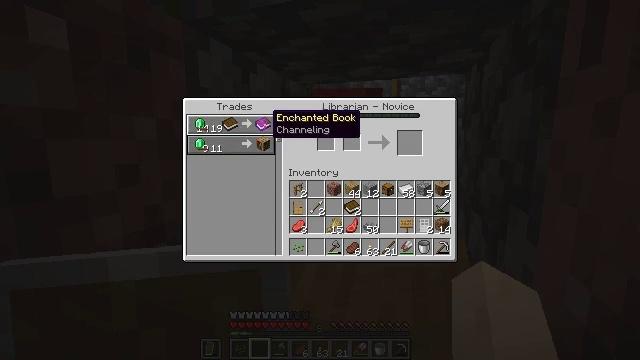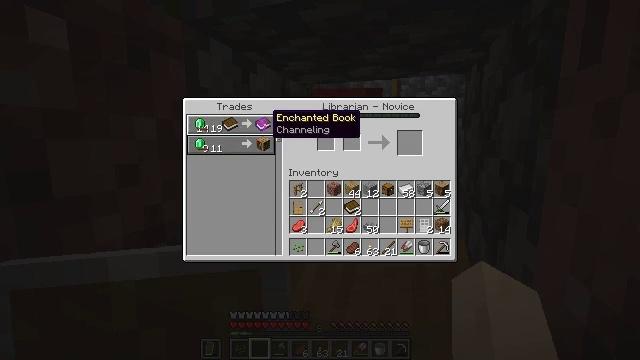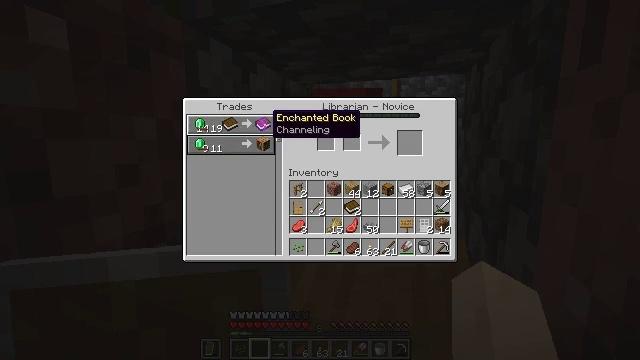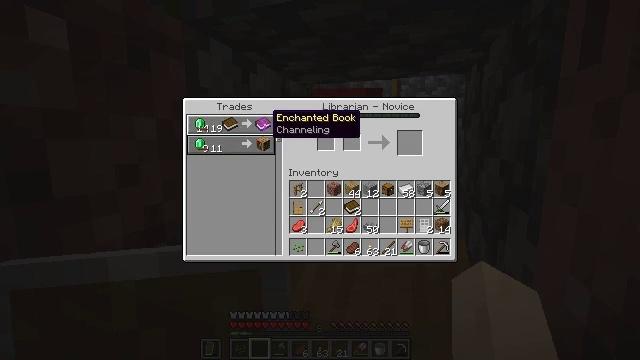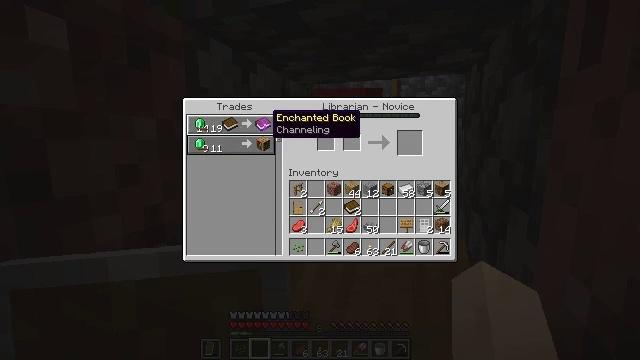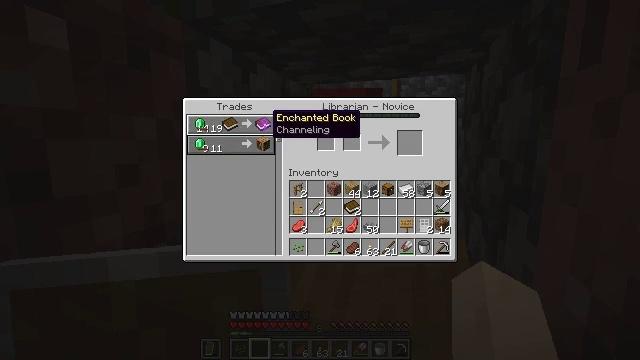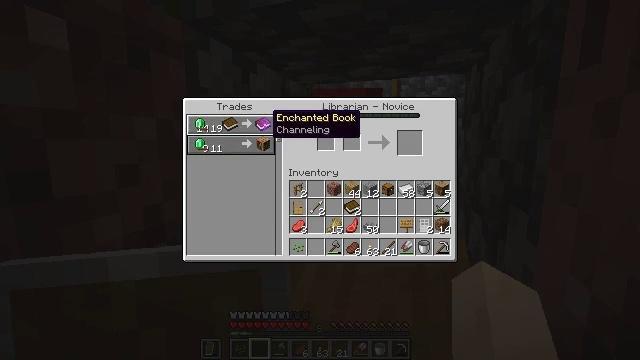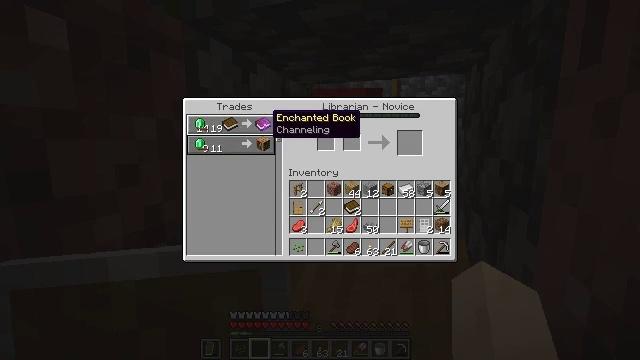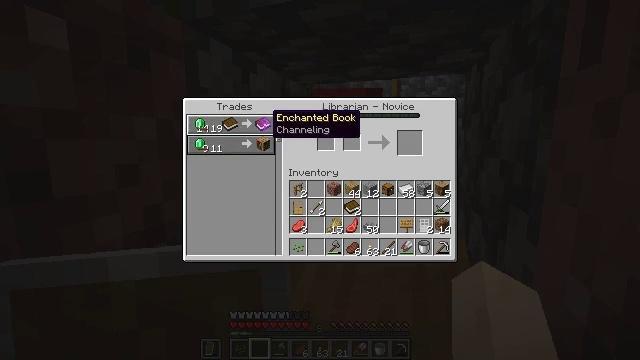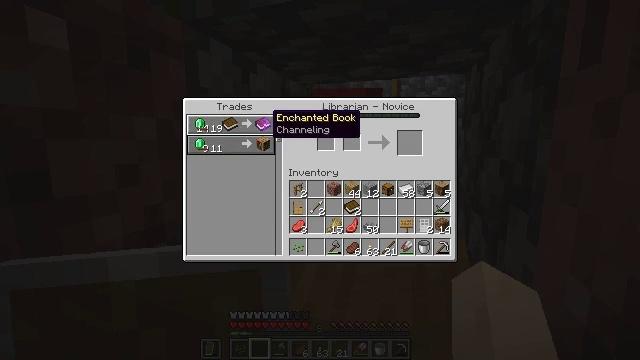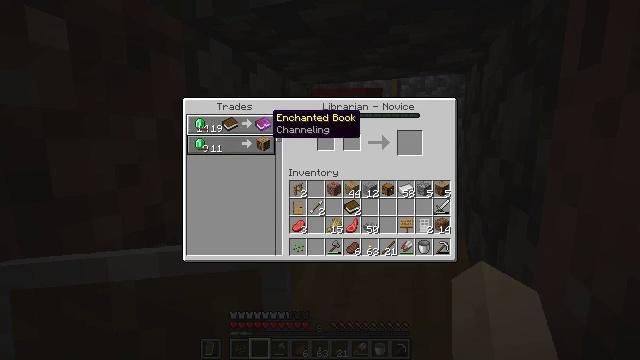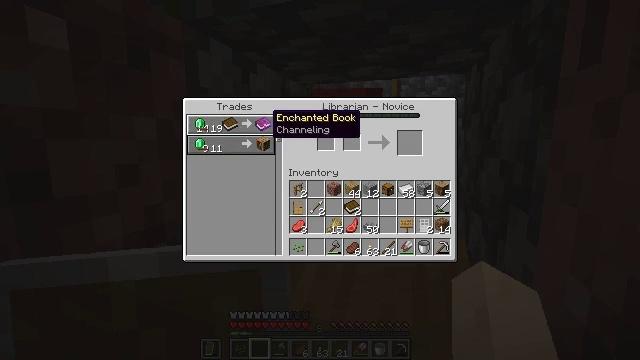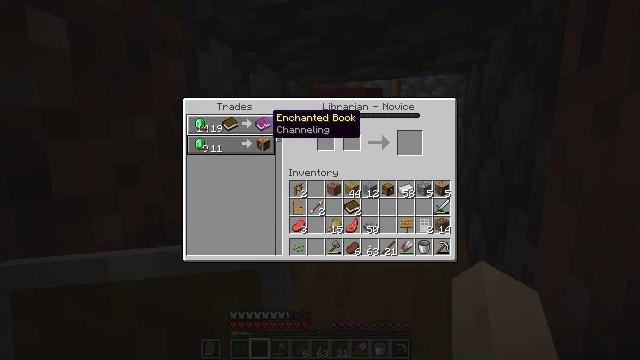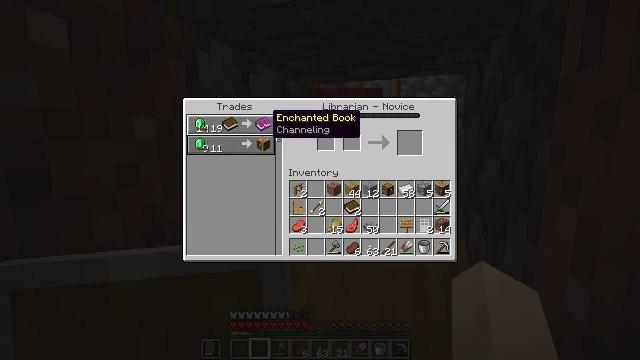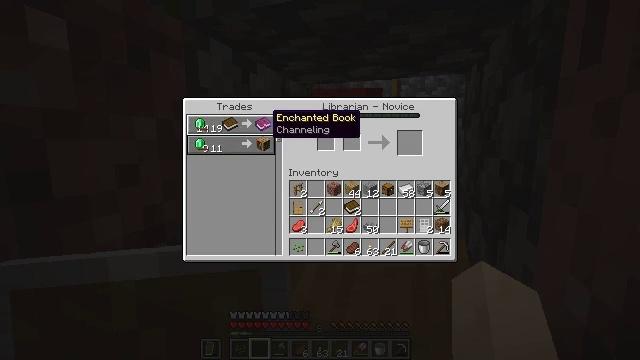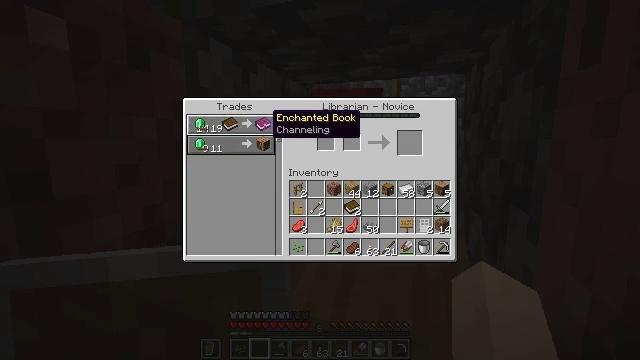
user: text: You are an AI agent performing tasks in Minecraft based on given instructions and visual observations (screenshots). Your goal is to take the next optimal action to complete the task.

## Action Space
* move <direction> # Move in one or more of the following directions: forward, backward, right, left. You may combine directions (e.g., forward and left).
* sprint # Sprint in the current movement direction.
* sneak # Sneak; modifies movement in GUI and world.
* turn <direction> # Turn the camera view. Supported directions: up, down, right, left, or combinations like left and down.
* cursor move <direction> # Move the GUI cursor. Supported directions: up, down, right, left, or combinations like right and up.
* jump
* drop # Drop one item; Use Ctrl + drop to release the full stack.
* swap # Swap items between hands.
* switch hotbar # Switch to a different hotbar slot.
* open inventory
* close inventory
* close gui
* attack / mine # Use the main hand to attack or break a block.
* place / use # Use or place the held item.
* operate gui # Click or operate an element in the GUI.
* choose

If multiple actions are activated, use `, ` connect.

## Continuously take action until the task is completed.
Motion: motion action
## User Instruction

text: Break the lectern to relocate it.
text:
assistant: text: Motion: no_op
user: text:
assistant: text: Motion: no_op
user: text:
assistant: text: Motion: no_op
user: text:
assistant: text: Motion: no_op
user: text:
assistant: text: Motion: no_op
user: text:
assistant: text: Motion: no_op
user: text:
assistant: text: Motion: no_op
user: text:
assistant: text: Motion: no_op
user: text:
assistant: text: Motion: no_op
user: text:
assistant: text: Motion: no_op
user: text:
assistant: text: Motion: no_op
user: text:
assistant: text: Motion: no_op
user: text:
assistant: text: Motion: no_op
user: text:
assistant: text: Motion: no_op
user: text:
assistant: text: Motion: no_op
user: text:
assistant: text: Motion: no_op
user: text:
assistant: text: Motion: no_op
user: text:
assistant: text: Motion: no_op
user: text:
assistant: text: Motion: no_op
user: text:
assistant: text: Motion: no_op
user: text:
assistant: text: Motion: no_op
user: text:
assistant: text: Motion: no_op
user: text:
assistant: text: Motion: no_op
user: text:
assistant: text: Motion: no_op
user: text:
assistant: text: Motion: no_op
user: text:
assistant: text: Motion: no_op
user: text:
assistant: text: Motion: no_op
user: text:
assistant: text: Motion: no_op
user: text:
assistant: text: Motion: no_op
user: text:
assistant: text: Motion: open inventory